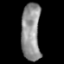
Tissue: lung
Cell type: Epithelial cells
Senescence score: 0.1707
Nuclear area (px): 1066
Mean DAPI intensity: 145.451